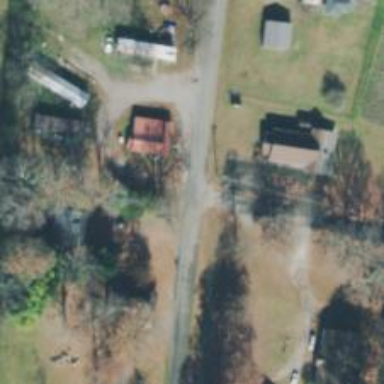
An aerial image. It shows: Unclassified road.